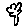
Label: tree